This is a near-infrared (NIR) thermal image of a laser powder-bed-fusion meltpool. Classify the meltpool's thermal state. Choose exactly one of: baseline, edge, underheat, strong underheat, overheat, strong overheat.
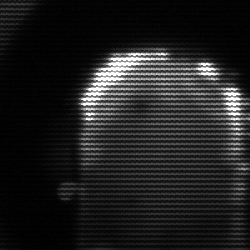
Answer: baseline